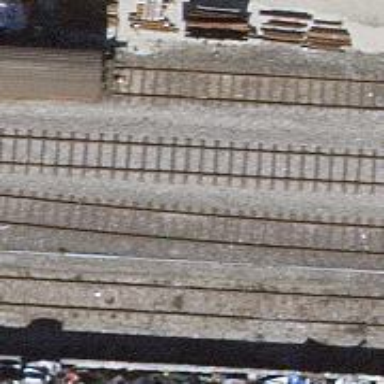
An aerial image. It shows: Preserved railway in yard with one track.